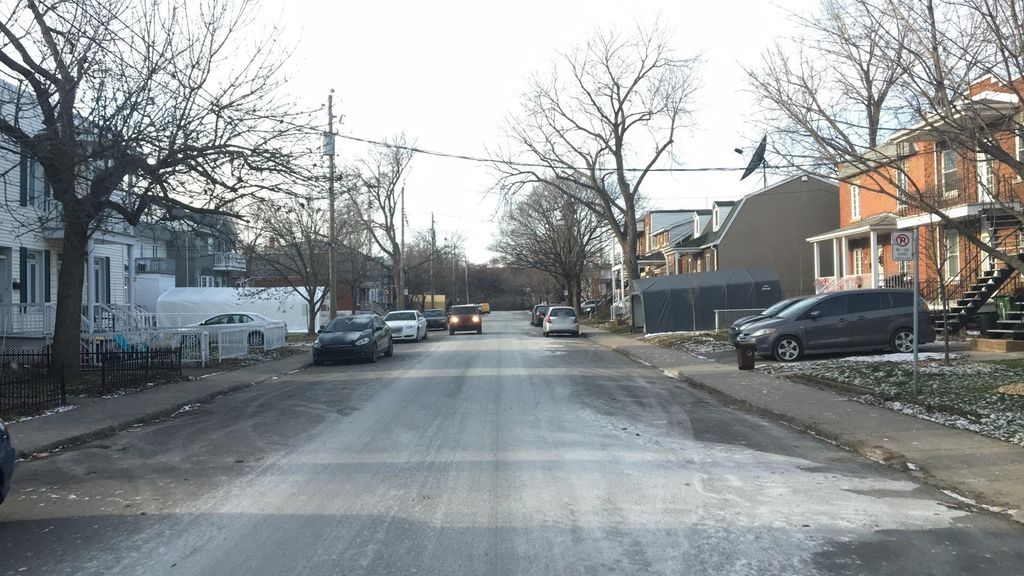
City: montreal